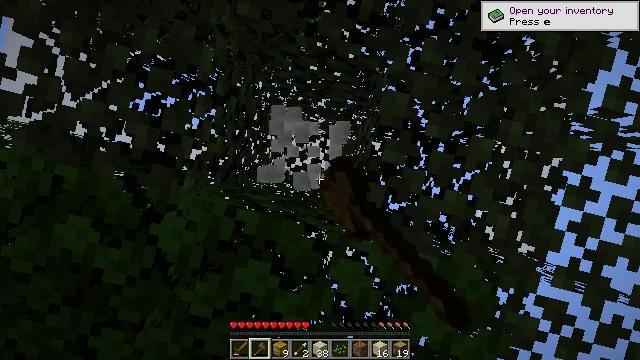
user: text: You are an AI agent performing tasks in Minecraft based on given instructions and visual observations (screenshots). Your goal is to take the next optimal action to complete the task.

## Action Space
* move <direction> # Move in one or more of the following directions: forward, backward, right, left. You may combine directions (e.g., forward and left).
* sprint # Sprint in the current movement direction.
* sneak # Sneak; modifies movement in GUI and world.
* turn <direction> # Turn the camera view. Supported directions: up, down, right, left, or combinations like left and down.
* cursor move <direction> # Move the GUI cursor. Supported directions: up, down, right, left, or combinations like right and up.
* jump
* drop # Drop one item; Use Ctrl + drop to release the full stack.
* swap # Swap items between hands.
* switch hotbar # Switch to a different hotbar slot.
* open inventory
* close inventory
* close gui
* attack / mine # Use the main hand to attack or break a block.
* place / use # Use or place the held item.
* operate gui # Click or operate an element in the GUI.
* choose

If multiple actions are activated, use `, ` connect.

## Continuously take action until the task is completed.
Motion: motion action
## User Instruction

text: Use your axe to get birch logs.
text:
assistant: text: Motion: attack / mine